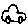
Label: car